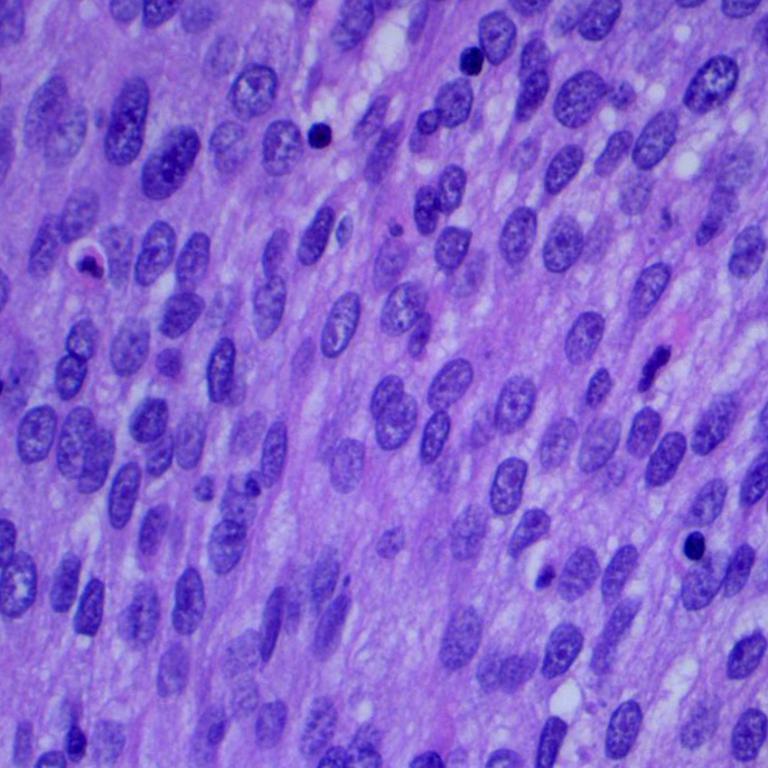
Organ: lung
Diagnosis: squamous carcinomas